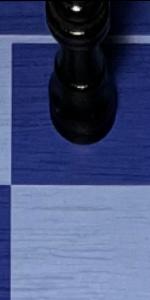
Label: Empty